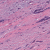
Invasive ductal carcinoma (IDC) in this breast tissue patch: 1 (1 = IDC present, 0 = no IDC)